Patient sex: F
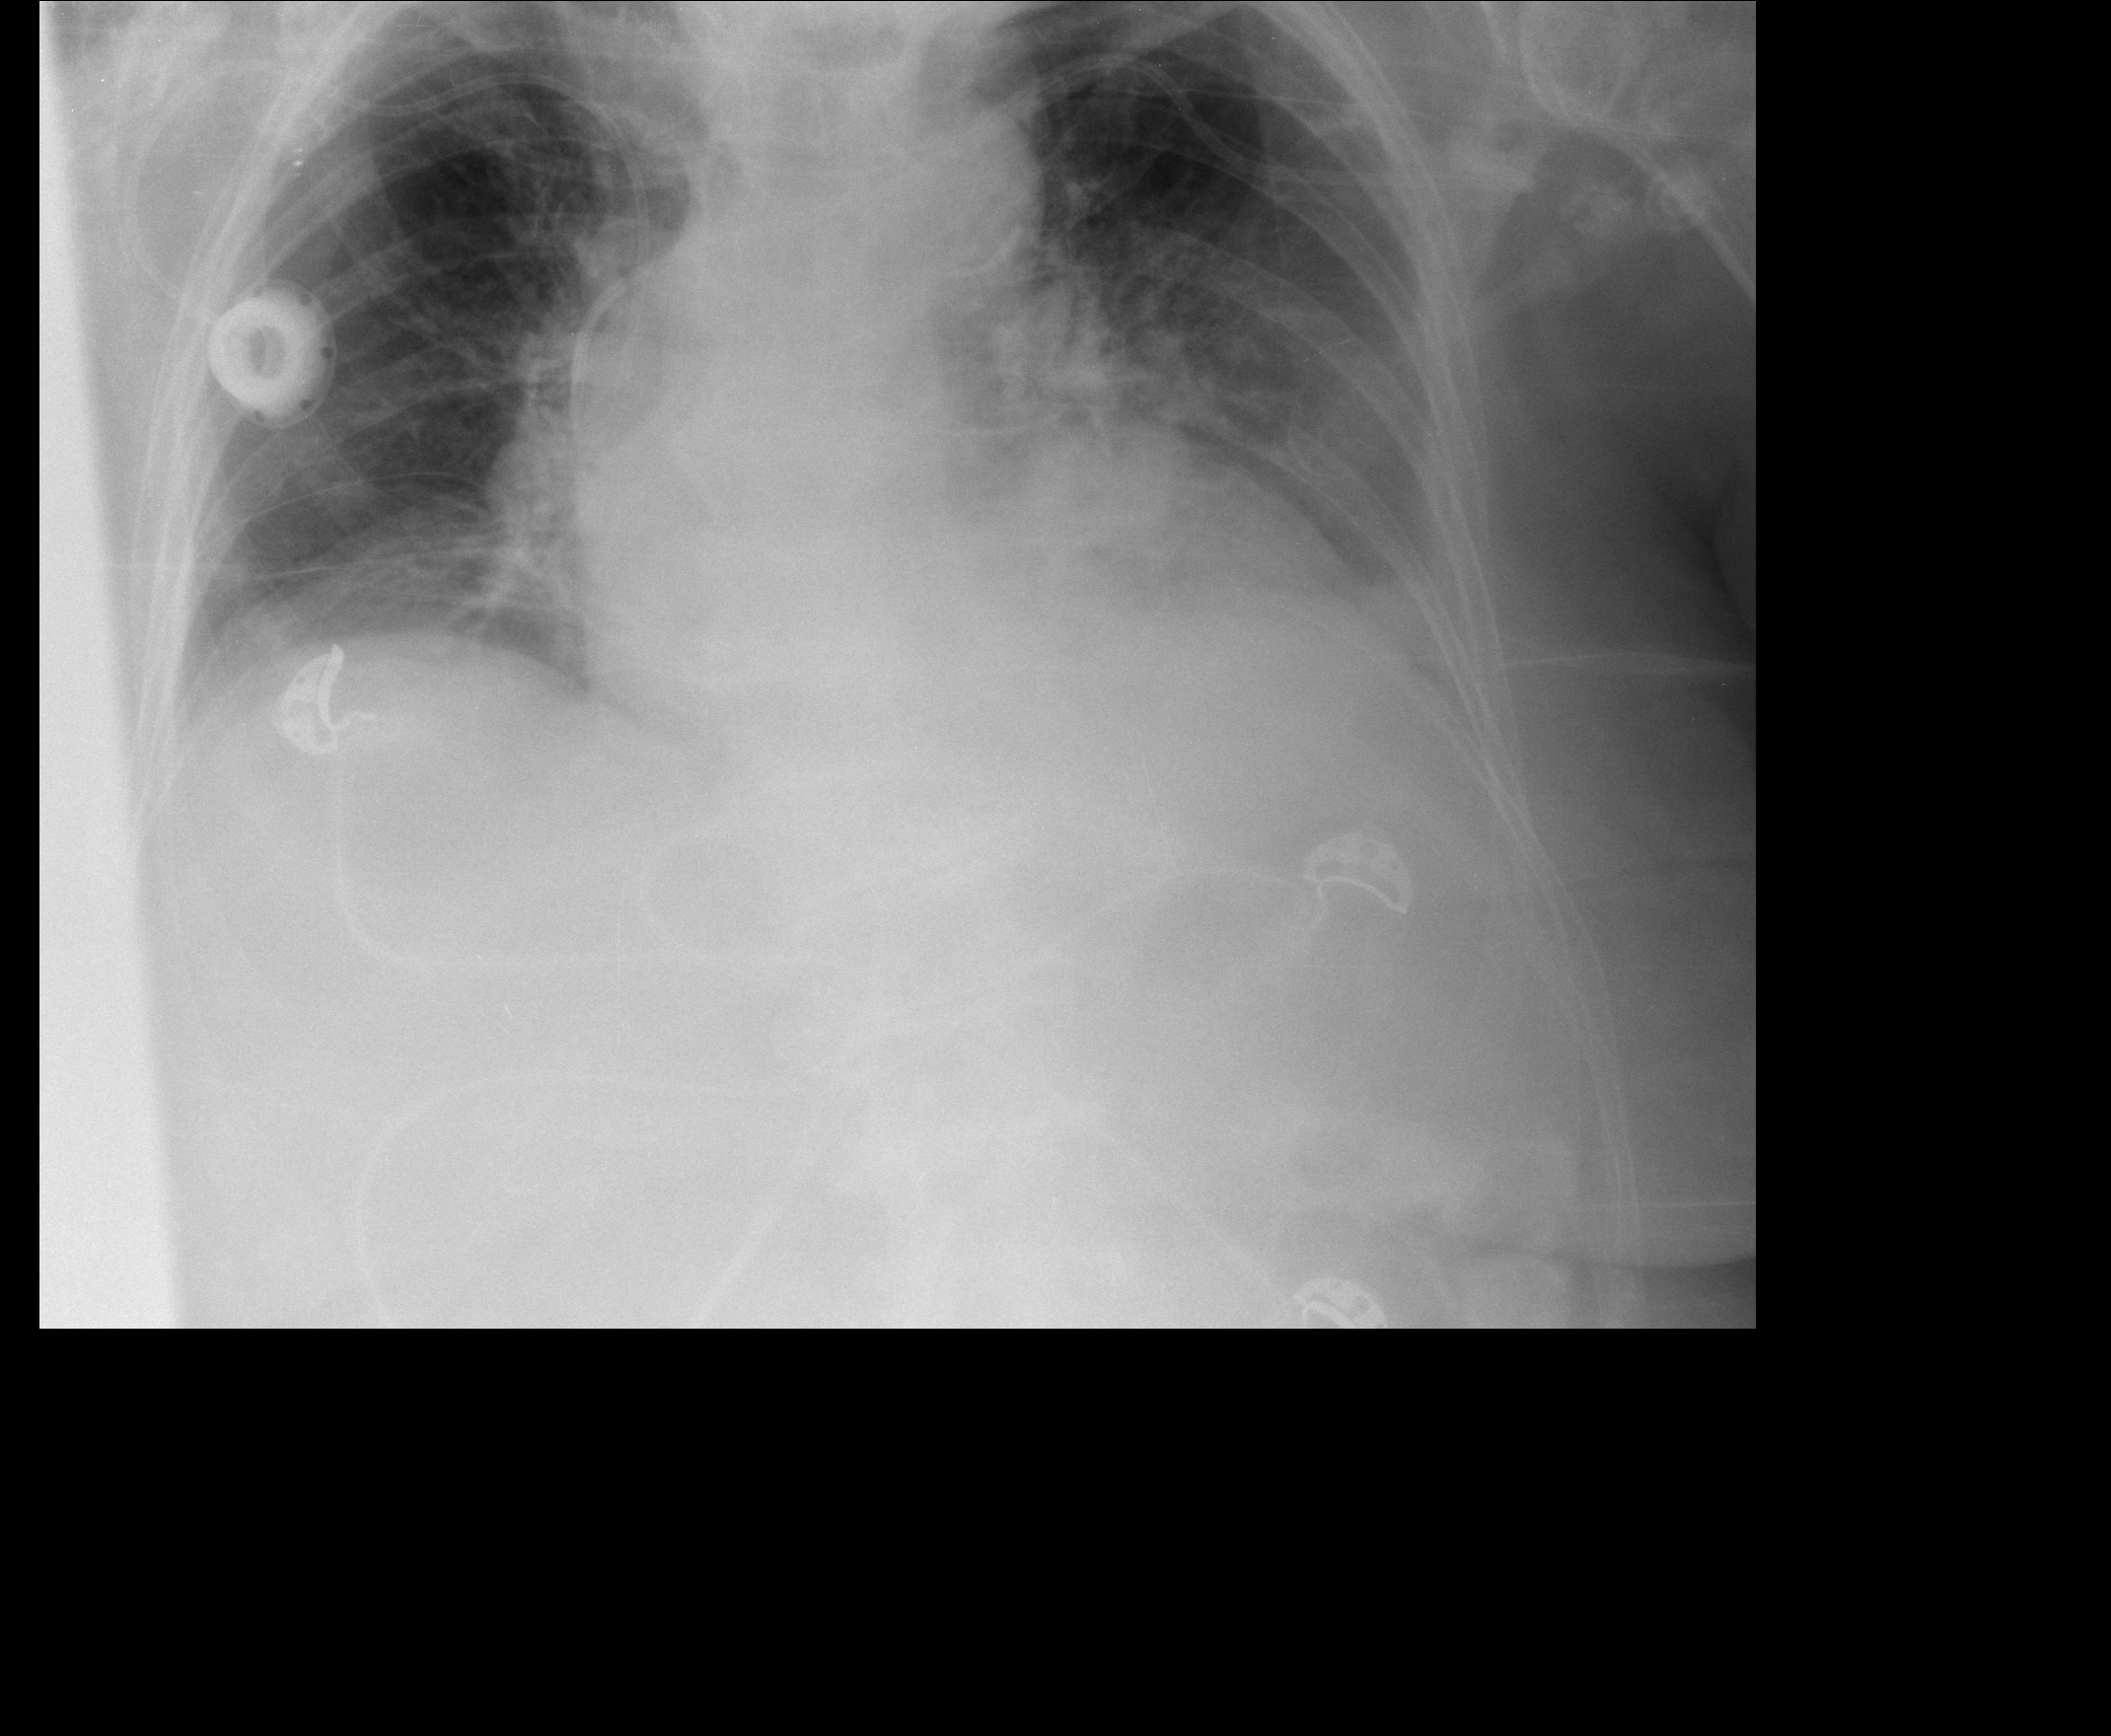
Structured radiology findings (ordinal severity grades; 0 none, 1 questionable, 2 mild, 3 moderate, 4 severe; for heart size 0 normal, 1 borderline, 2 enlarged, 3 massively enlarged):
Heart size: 1
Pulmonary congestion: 2
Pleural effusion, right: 1
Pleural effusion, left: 2
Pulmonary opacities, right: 0
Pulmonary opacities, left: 0
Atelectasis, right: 0
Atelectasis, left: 2